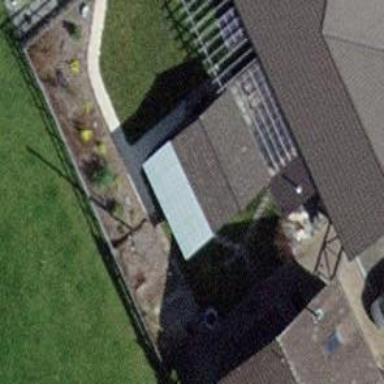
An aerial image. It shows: Shed building.